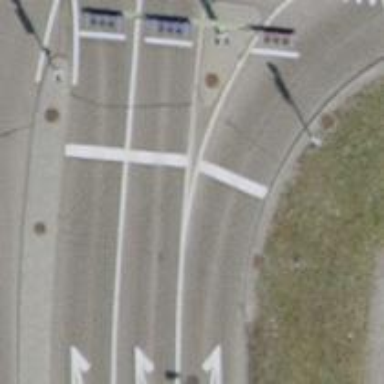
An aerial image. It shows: Road with traffic signals.